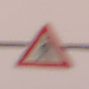
Verkehrszeichen: FussgaengerRechts
Umgebung: Outdoor, Urban
Tageszeit: Night
Wetter: Overcast
Licht: Artificial
Jahreszeit: Winter
Kontrast: MediumContrast